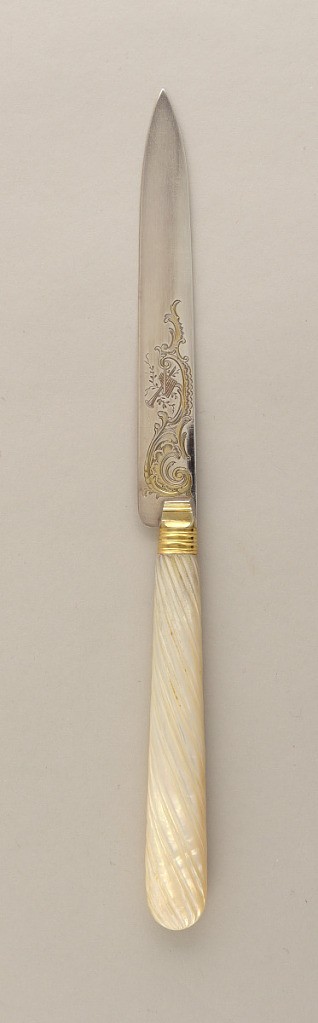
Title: Fruit Knife with Mother-of-Pearl Handle
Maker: François Nicoud, French, active Paris ca. 1875-1890
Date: ca. 1890
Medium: steel, gold plated, silver, mother of pearl
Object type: knife
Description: One of twelve fruit knives. Rectangular blade with pointed tip, surface adorned with engraved scrolling and spiral foliage decoration on lower half. Reverse side of blade devoid of decoration. Banded gold plated ferrule leads to mother of pearl handle, decorated with carved diagonal fluting, slightly widenning to rounded terminal.